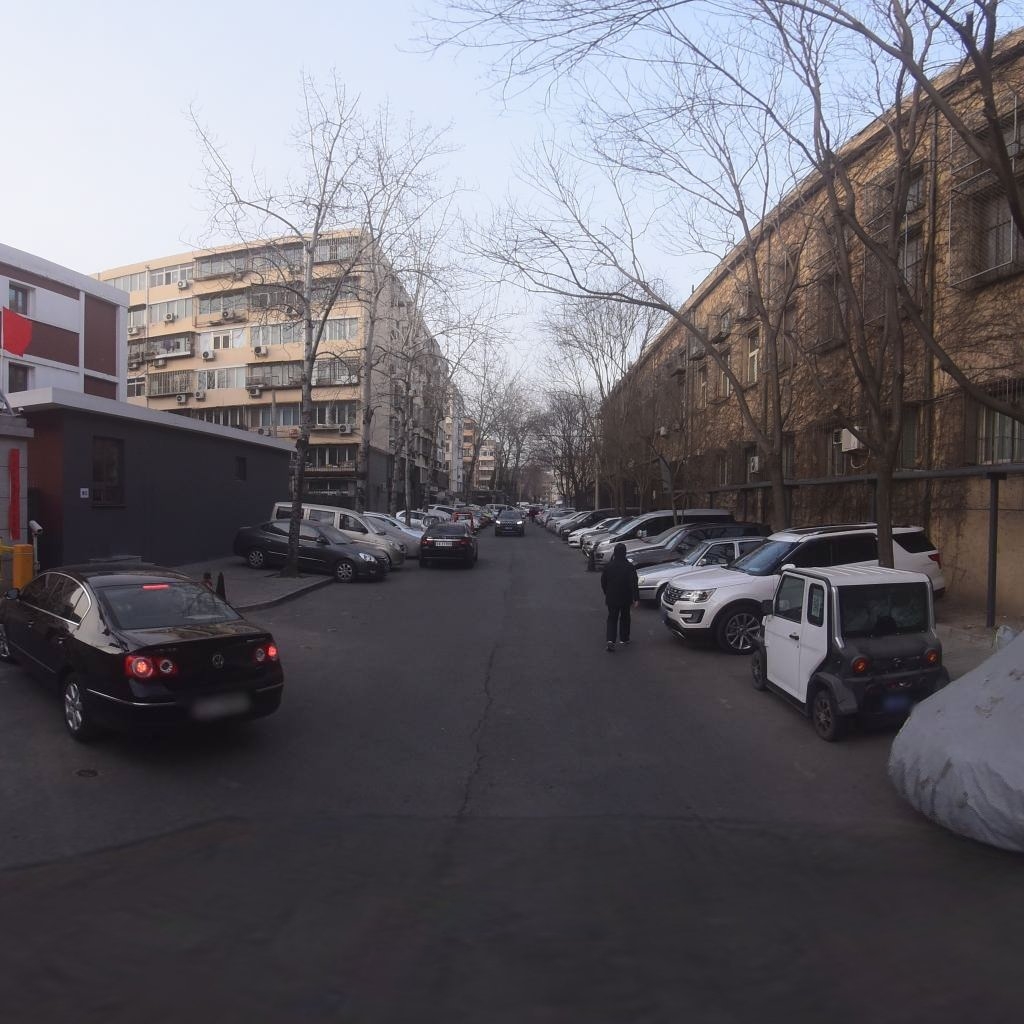
Region: Xicheng
Road damage annotations: longitudinal crack